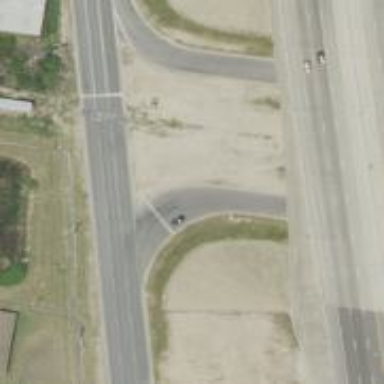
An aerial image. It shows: Secondary link road leading to turnaround junction.